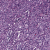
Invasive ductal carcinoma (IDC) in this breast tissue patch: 1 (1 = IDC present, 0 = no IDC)